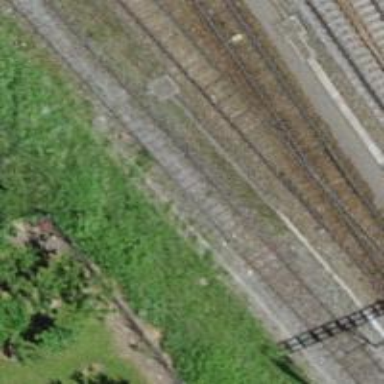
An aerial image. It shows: Railway yard with single rail track. The electrified track has contact line for power supply.